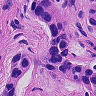
Metastatic tissue present: yes